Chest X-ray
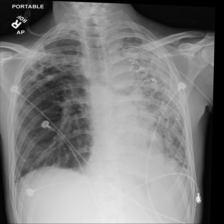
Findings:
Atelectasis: negative
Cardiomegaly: negative
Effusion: negative
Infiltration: negative
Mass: negative
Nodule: negative
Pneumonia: negative
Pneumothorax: negative
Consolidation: positive
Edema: negative
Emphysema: negative
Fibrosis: negative
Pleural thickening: negative
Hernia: negative